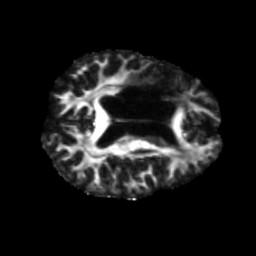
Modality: FA
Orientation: axial
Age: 68
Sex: female
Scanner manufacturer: siemens
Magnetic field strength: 3 T
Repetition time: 5.47 s
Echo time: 0.0854 s